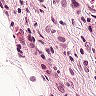
Metastatic tissue present: yes